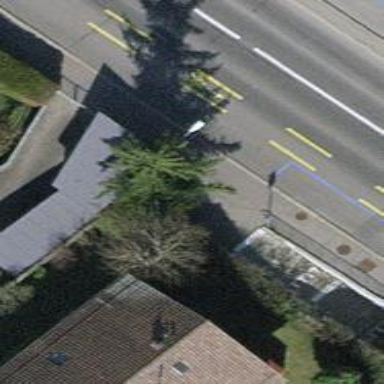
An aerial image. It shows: Asphalt sidewalk along the footway.